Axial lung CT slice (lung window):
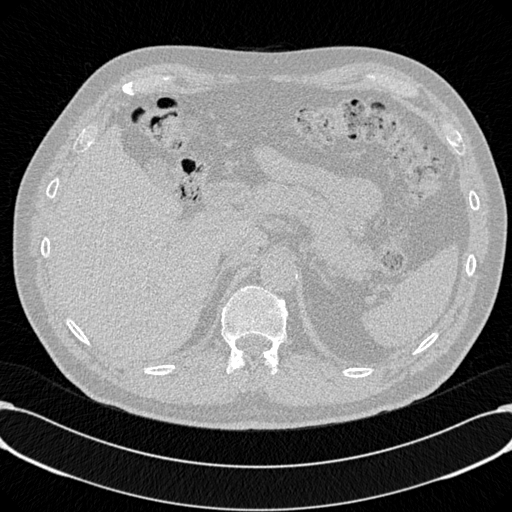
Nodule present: no